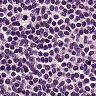
Metastatic tissue present: no